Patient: sex M, age 75
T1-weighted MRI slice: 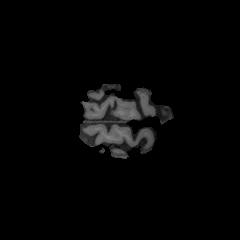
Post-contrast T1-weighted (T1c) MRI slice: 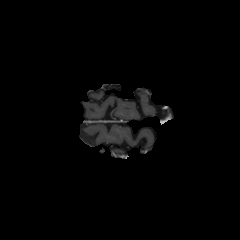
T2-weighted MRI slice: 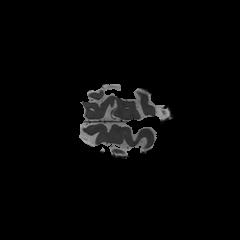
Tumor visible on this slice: no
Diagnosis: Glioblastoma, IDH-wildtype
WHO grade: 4